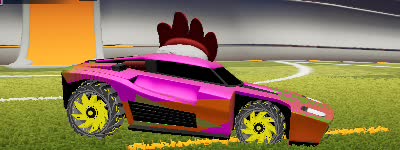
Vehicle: breakout